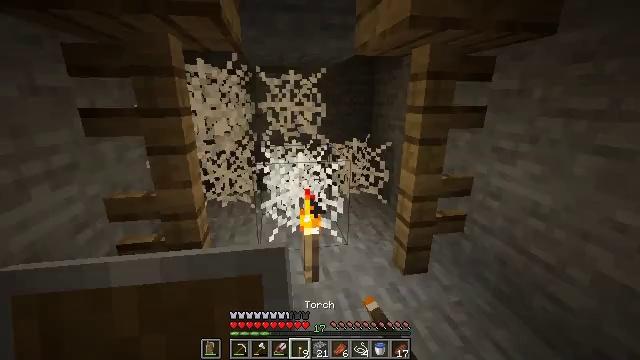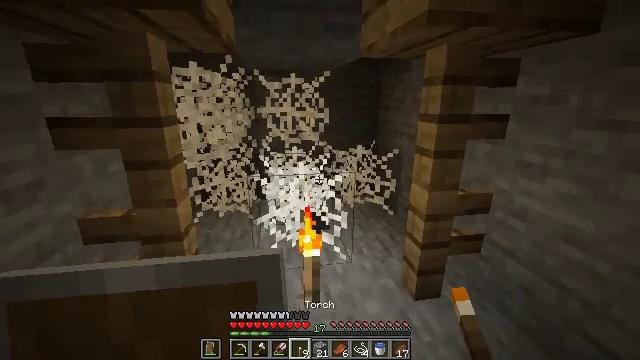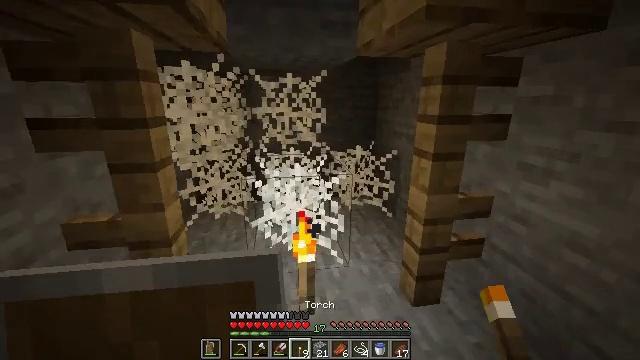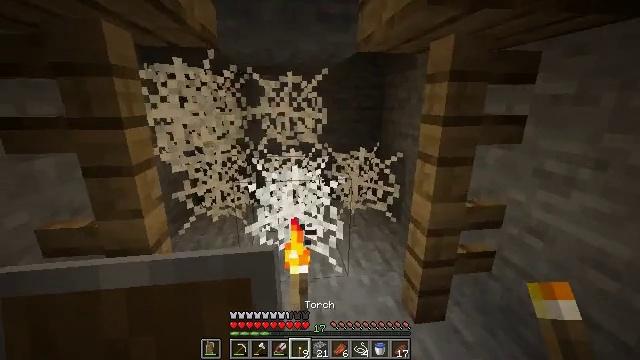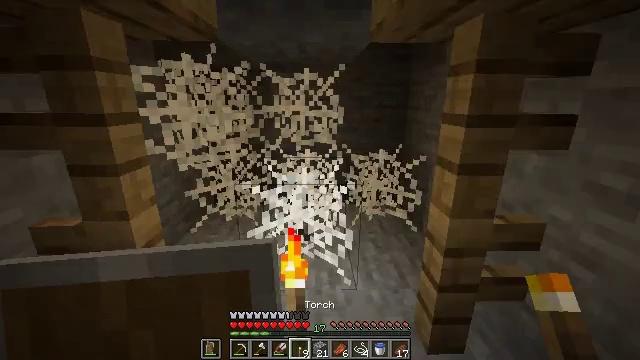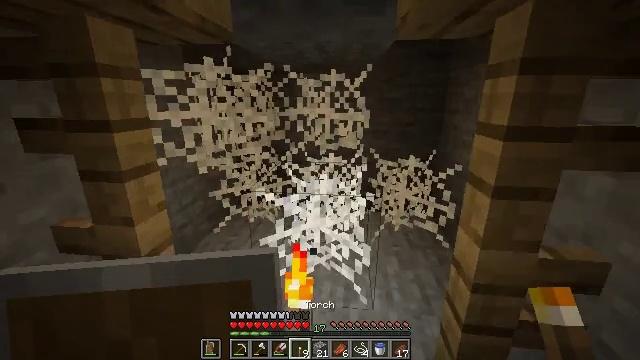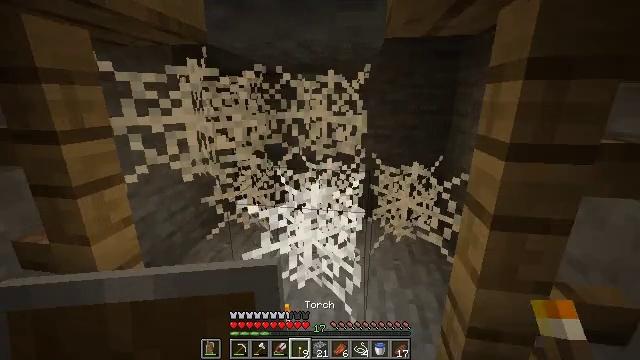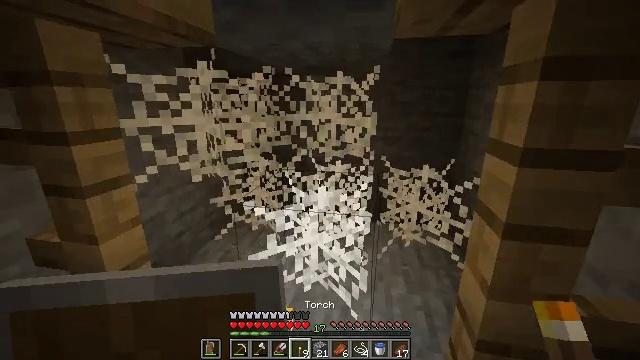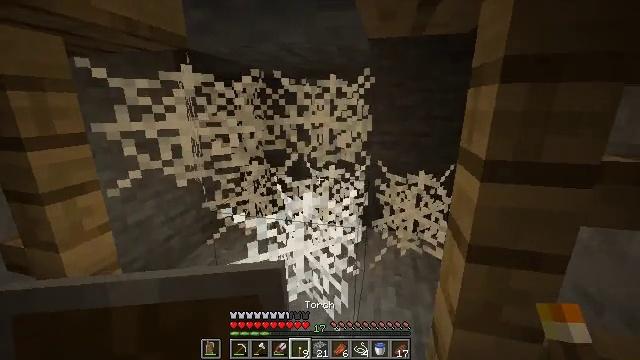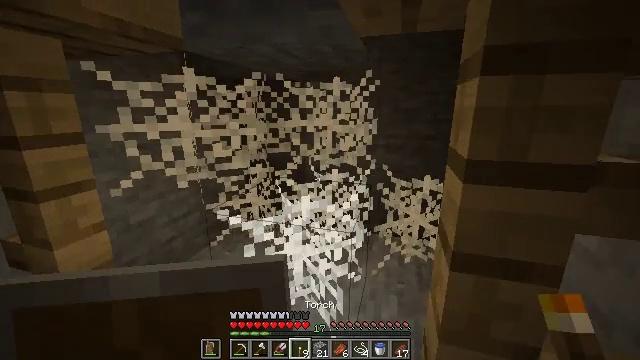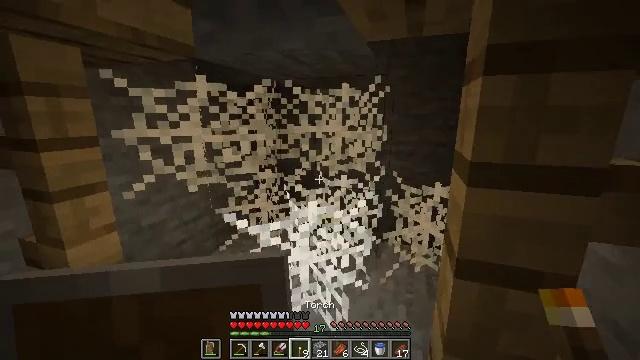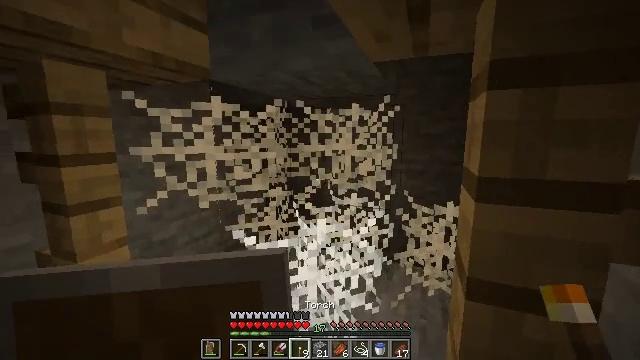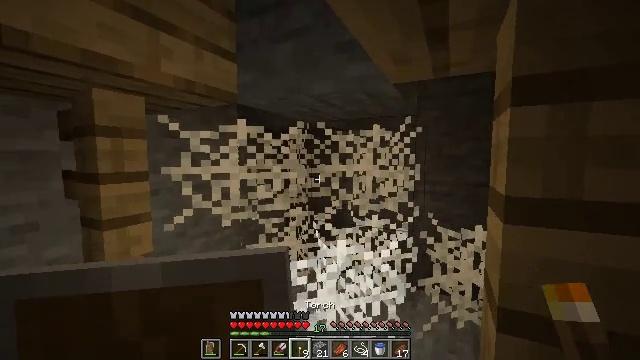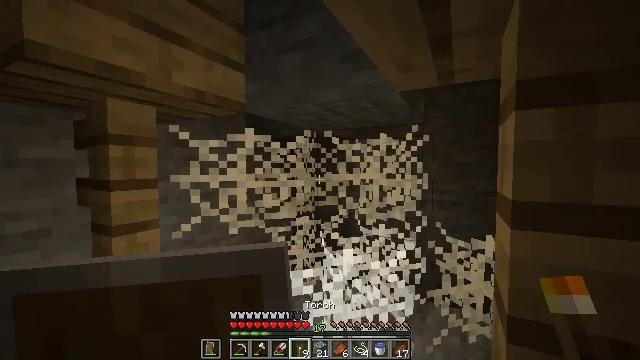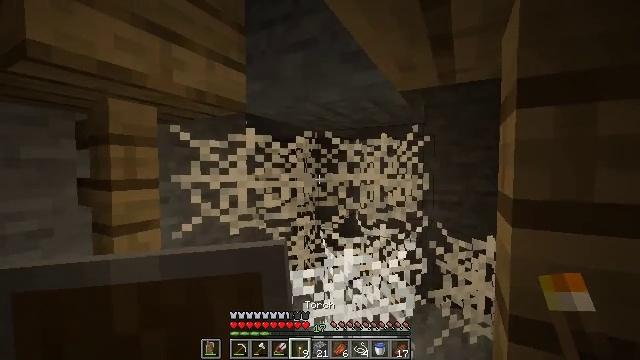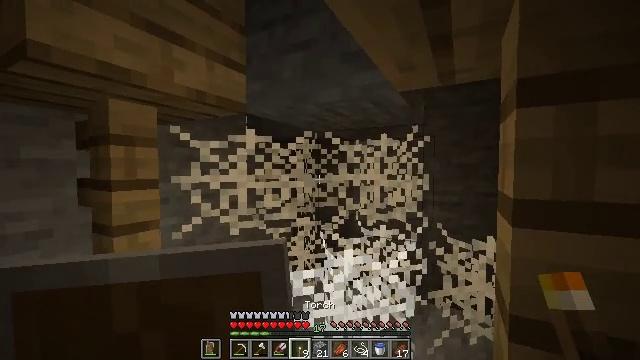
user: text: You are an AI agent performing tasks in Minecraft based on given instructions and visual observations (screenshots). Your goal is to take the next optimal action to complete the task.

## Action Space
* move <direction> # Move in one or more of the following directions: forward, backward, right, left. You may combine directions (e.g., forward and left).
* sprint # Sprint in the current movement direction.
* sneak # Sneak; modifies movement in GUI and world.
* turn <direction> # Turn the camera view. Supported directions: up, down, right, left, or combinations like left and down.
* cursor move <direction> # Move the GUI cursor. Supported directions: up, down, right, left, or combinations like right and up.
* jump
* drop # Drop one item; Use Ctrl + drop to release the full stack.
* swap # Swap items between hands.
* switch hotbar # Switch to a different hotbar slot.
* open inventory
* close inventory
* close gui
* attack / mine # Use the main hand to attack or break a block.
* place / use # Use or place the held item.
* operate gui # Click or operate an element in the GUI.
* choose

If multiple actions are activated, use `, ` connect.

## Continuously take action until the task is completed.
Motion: motion action
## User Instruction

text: Gather cobweb from abandoned mineshafts.
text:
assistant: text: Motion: move forward
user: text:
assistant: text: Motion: move forward and move right
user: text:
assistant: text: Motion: move forward and move right, turn left
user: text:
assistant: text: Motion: move forward and move right, turn left
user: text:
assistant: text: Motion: move forward and move right, turn left
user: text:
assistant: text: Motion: move forward and move right, turn left
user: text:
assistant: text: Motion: move right, turn left
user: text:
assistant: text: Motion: turn left
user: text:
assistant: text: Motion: turn left
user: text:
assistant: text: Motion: turn left and up
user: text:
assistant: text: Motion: turn left and up
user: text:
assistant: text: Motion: turn left and up
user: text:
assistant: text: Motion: turn left and up
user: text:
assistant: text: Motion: no_op
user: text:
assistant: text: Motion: no_op
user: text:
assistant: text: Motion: no_op
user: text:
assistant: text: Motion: switch to hotbar 2
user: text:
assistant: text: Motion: switch to hotbar 2
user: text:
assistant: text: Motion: turn up, switch to hotbar 2
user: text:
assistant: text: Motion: switch to hotbar 2
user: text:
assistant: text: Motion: attack / mine
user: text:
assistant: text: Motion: attack / mine
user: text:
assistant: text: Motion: attack / mine
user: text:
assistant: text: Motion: attack / mine
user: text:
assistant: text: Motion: attack / mine
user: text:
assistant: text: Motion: attack / mine
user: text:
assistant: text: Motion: attack / mine
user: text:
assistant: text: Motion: turn left, attack / mine
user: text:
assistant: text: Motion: turn left, attack / mine
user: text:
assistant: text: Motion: attack / mine, switch to hotbar 3